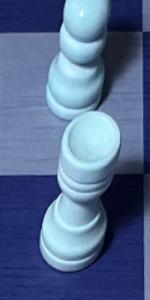
Label: Rook_White